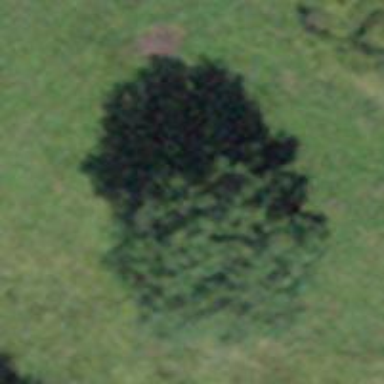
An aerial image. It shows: Beautiful tree in nature.